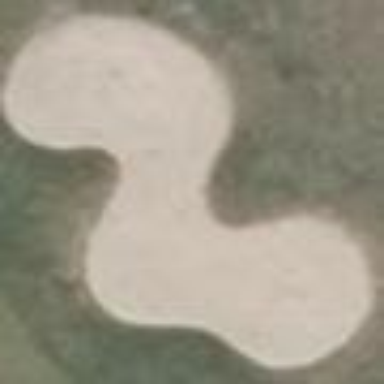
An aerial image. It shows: Golf bunker filled with sandy terrain.